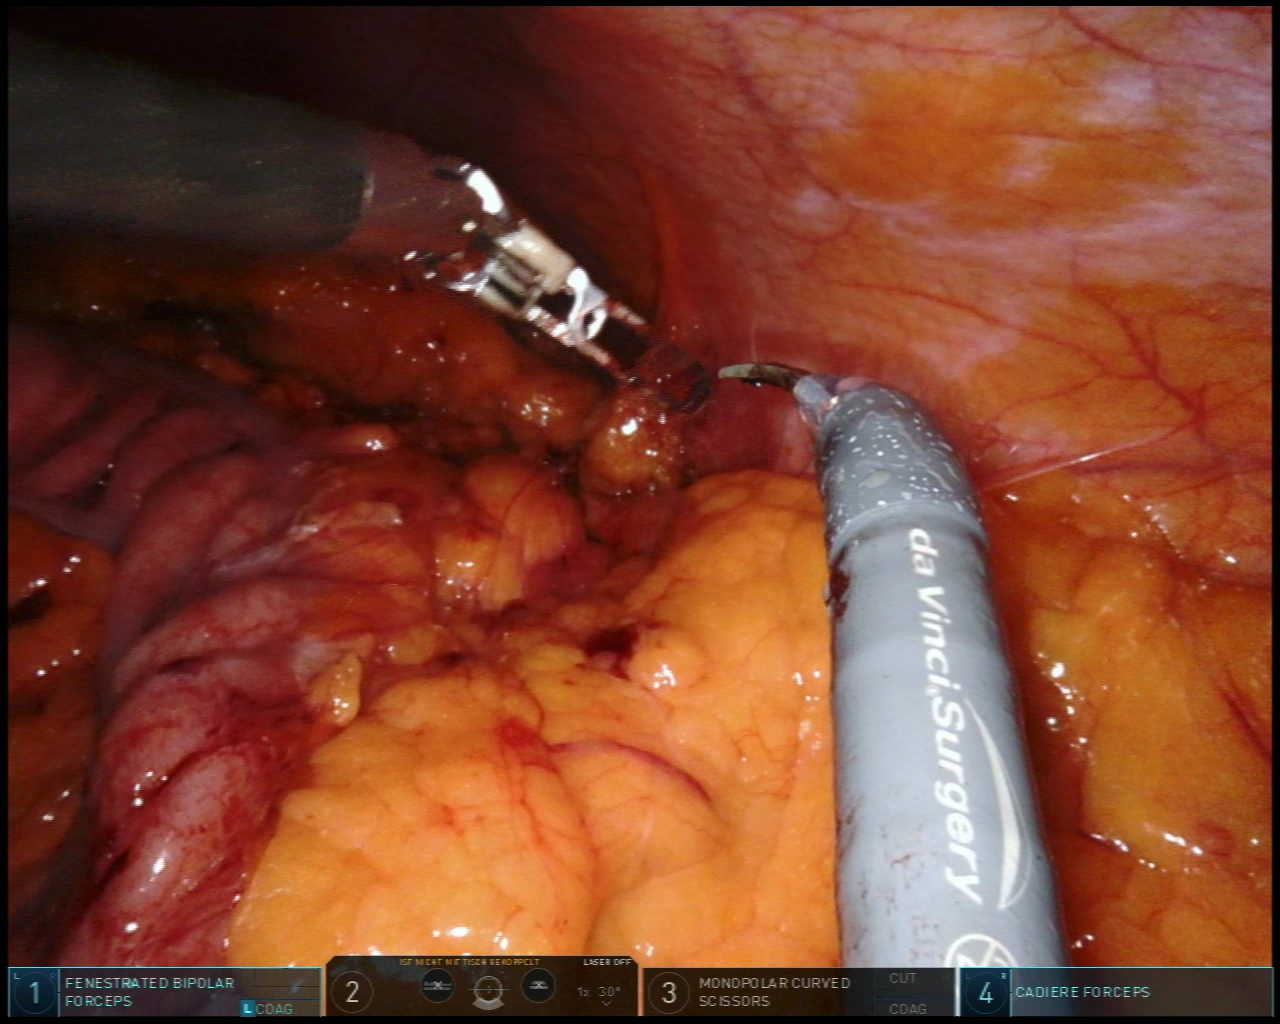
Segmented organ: abdominal_wall
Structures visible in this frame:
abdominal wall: yes
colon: yes
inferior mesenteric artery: no
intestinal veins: no
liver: no
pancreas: no
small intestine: no
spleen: no
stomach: no
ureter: no
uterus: no
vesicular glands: no